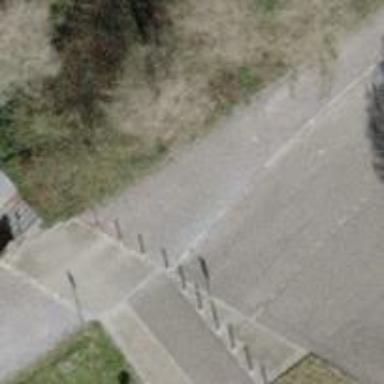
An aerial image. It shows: Bollard.